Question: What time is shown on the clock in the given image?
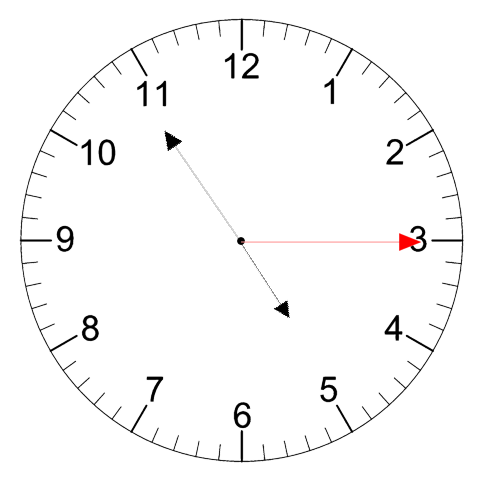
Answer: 04:54:15